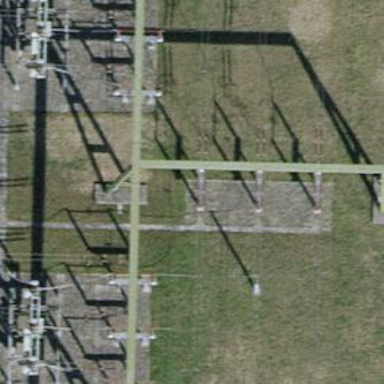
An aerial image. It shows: Insulator used in power equipment.